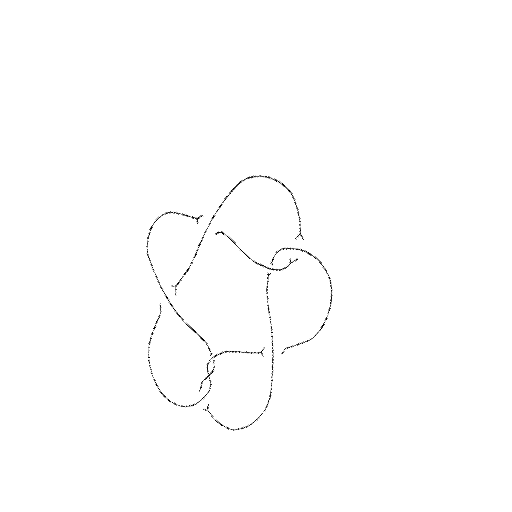
Crossing number: 8